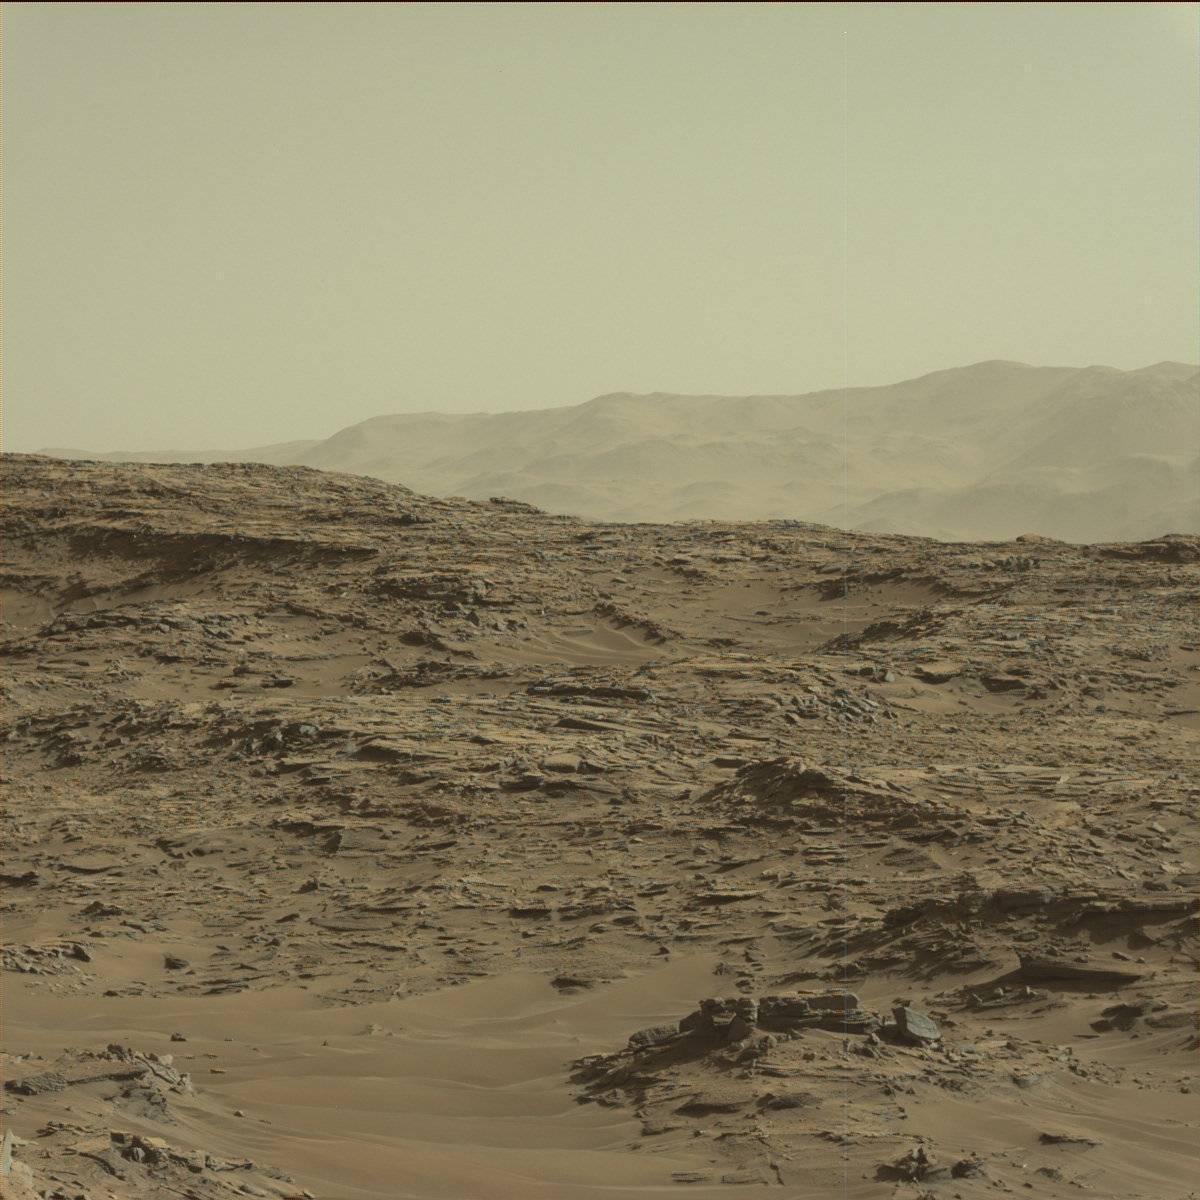
Terrain classes present: Bedrock, Ridge, Rock, Sand / Soil, Sky